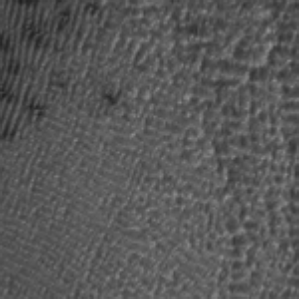
Label: frost